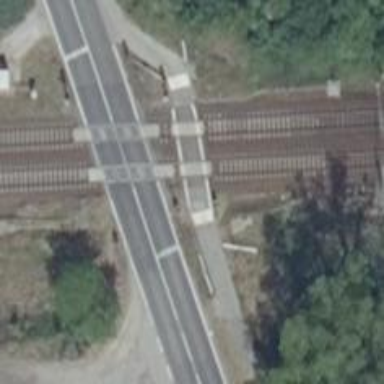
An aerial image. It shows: Full railway crossing barrier.